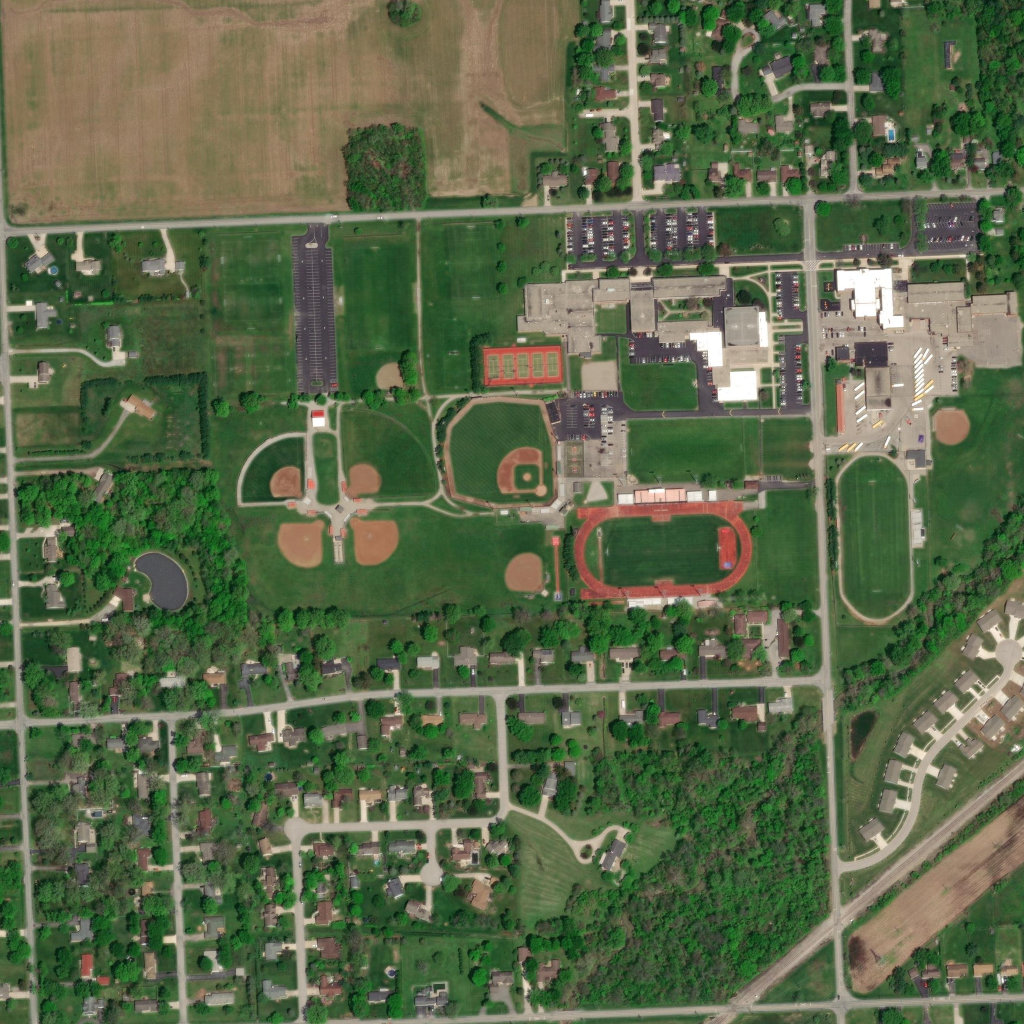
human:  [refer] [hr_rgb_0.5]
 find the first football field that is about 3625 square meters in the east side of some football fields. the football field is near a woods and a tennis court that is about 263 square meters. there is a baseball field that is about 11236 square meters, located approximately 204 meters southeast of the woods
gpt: <box>[[43, 22, 49, 29, 0]]</box>

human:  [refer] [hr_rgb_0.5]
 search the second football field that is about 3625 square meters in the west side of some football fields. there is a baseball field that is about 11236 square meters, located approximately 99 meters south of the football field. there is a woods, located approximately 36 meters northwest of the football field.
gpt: <box>[[43, 22, 49, 29, 0]]</box>

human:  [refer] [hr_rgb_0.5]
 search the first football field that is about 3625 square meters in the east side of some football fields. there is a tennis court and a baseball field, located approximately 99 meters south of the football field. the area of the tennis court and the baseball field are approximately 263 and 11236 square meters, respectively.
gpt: <box>[[43, 22, 49, 29, 0]]</box>